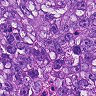
Metastatic tissue present: yes